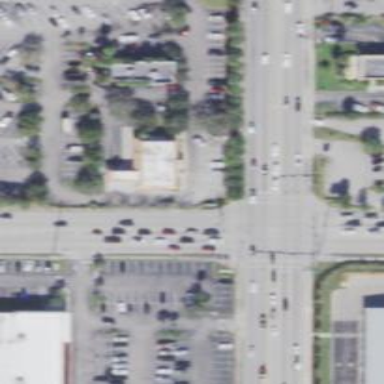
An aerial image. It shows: Tertiary road with separate sidewalk.